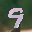
Label: 9